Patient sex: F
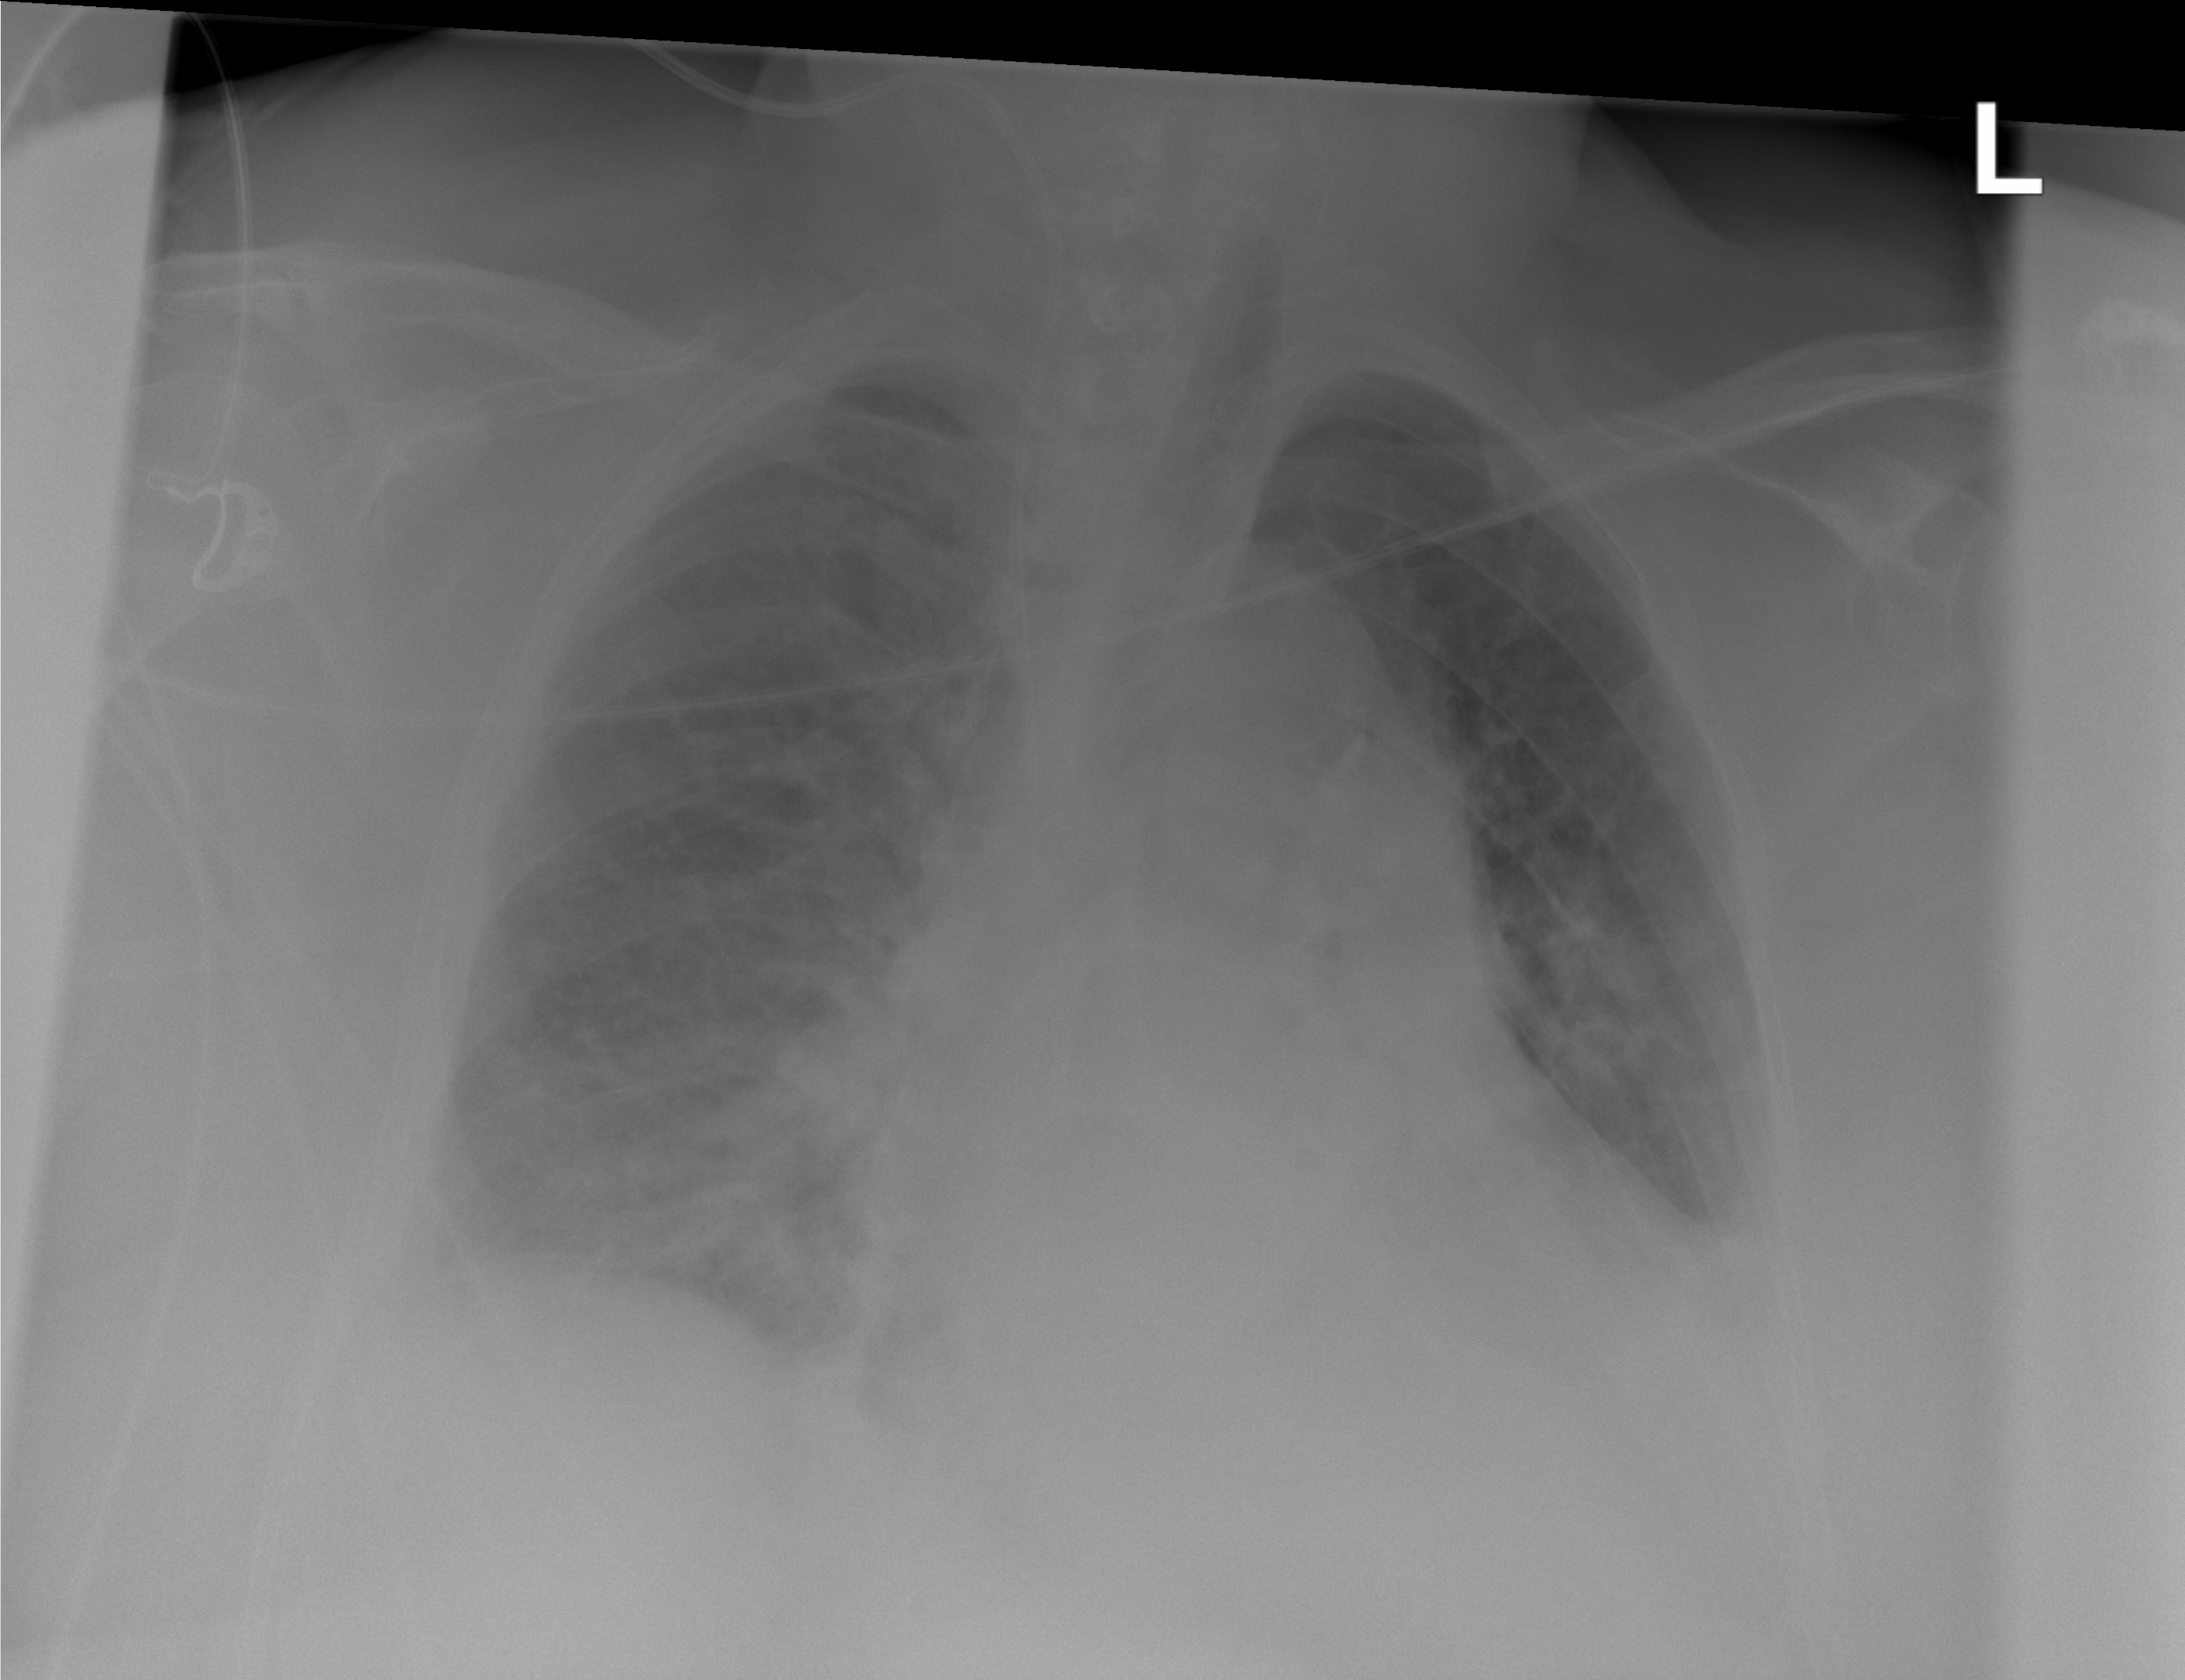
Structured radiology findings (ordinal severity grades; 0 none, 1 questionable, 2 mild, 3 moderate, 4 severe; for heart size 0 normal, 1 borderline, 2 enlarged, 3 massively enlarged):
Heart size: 2
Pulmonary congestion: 2
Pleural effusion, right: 2
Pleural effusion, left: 2
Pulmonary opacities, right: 2
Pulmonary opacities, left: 2
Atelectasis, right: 2
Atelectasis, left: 2